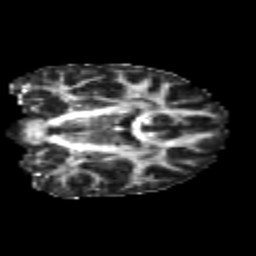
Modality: FA
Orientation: coronal
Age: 20
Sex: female
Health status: healthy
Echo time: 0.074 s